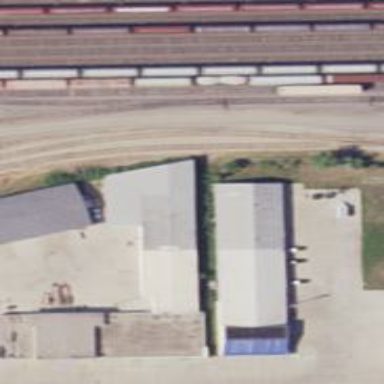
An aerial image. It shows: Railway siding for service.